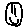
Label: smiley face